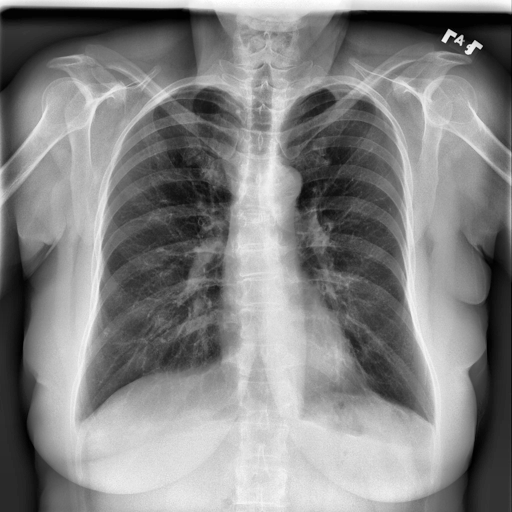
Finding: NORMAL